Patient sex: F
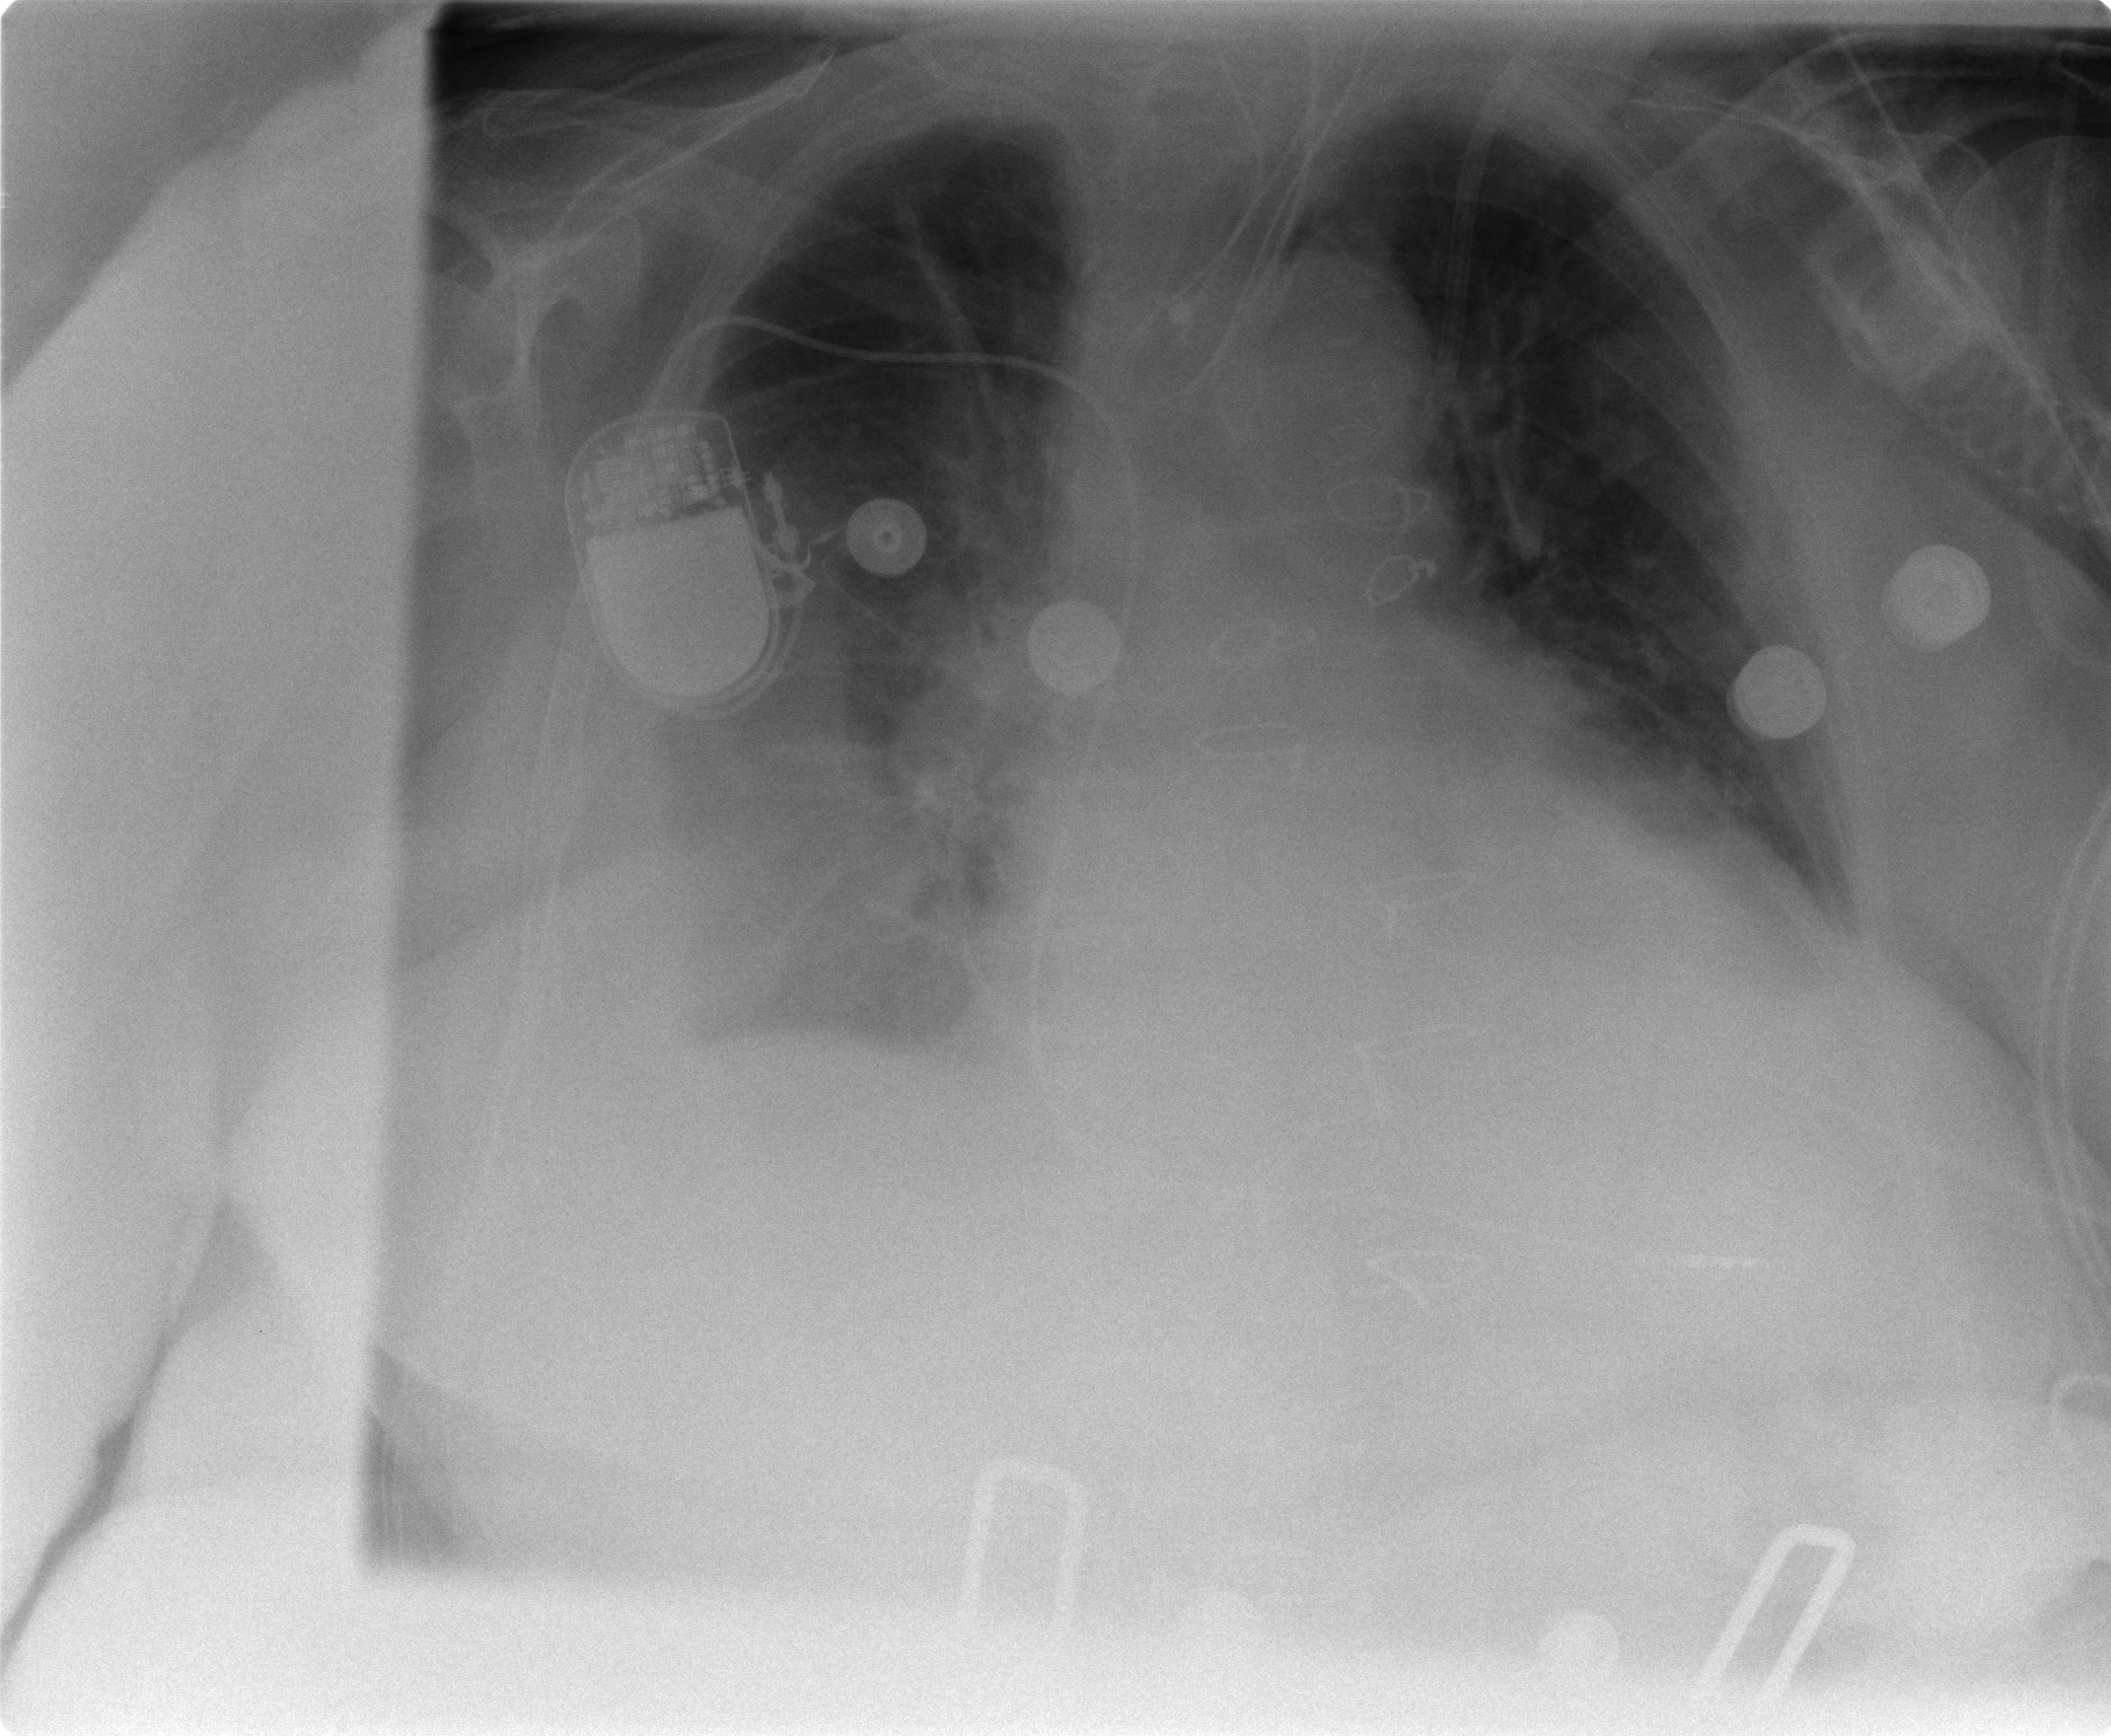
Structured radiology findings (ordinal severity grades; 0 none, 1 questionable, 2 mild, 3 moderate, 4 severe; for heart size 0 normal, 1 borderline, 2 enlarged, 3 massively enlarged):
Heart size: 2
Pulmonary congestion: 2
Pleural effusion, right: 2
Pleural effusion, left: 2
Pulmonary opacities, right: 1
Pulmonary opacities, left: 1
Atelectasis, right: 3
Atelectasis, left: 2